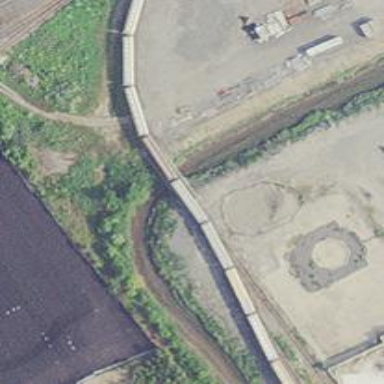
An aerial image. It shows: Rail spur service.